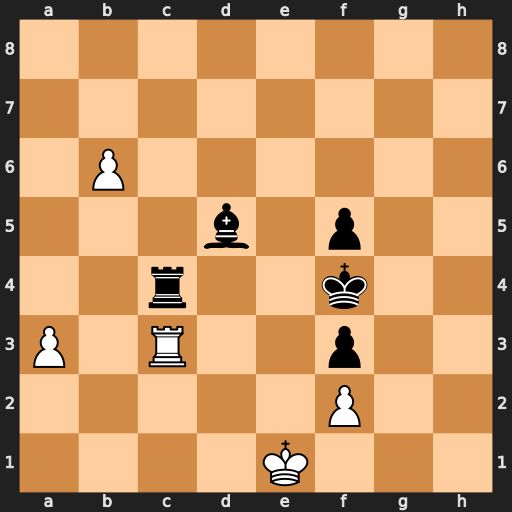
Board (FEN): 8/8/1P6/3b1p2/2r2k2/P1R2p2/5P2/4K3
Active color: w
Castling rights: -
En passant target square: -
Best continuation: Rxc4+ Bxc4 b7